如图是一个圆台的侧面展开图，若 \(\overset{\frown}{DE}\)，\(\overset{\frown}{AC}\) 所在圆的半径分别是 2 和 4，且 \(\angle ABC = \dfrac{5\pi}{6}\)，则（）.

\vspace{2em}
\noindent
A. 圆台的侧面积为 \(\dfrac{25\pi}{6}\) \quad B. 圆台的高为 \(\dfrac{\sqrt{119}}{6}\) \\
C. 圆台的体积为 \(\dfrac{175\sqrt{119}}{648}\pi\) \quad D. 圆台内部可以容纳的球的直径最大为 \(\dfrac{\sqrt{119}}{6}\)
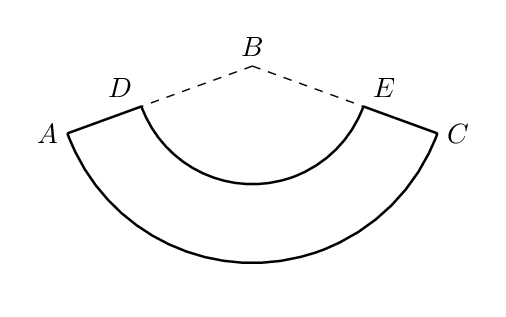
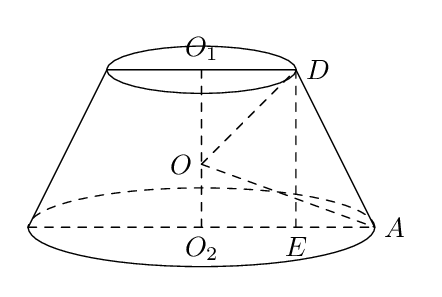
【解答】
\noindent
【答案】BCD
\vspace{1em}
\noindent
【分析】A 选项，由扇形弧长和面积公式得到扇形 \(BDE\) 和扇形 \(BAC\) 的面积，相减得到 A 错误；B 选项，求出圆台上下底面的半径，作出辅助线，由勾股定理求出圆台的高；C 选项，根据圆台体积公式得到 C 正确；D 选项，根据圆台的高得到当球的直径为 \(\dfrac{\sqrt{119}}{6}\) 时，半径为 \(\dfrac{\sqrt{119}}{12}\)，求出此时球心 \(O\) 到 \(AD\) 的距离为 \(\dfrac{5\sqrt{119}}{48} > \dfrac{\sqrt{119}}{12}\)，得到 D 正确。
\vspace{1em}
\noindent
【详解】
\noindent
A 选项，由题意得 \(BD=2\)，\(AB=4\)，\\
又 \(\angle ABC = \dfrac{5\pi}{6}\)，故 \(\overset{\frown}{DE} = \dfrac{5\pi}{6} \times 2 = \dfrac{5\pi}{3}\)，\(\overset{\frown}{AC} = \dfrac{5\pi}{6} \times 4 = \dfrac{10\pi}{3}\)，\\
扇形 \(BDE\) 的面积为 \(\dfrac{1}{2}\overset{\frown}{DE} \cdot BD = \dfrac{1}{2} \times \dfrac{5\pi}{3} \times 2 = \dfrac{5\pi}{3}\)，\\
扇形 \(BAC\) 的面积为 \(\dfrac{1}{2}\overset{\frown}{AC} \cdot AB = \dfrac{1}{2} \times \dfrac{10\pi}{3} \times 4 = \dfrac{20\pi}{3}\)，\\
故圆台的侧面积为 \(\dfrac{20\pi}{3} - \dfrac{5\pi}{3} = 5\pi\)，A 错误；
\vspace{1em}
\noindent
B 选项，圆台母线长 \(AD = AB - BD = 4 - 2 = 2\)，\\
由题意得 \(2\pi \cdot O_1D = \overset{\frown}{DE} = \dfrac{5\pi}{3}\)，\(2\pi \cdot O_2A = \overset{\frown}{AC} = \dfrac{10\pi}{3}\)，\\
解得 \(O_1D = \dfrac{5}{6}\)，\(O_2A = \dfrac{5}{3}\)，过点 \(D\) 作 \(DE \perp O_2A\) 于点 \(E\)，\(DE\) 为圆台的高，\\
则 \(O_2E = O_1D = \dfrac{5}{6}\)，\(AE = O_2A - O_2E = \dfrac{5}{6}\)，\\

圆台的高为  \(\dfrac{\sqrt{119}}{6}\)，B 正确；
\vspace{1em}
\noindent
C 选项，圆台的体积为 \(\dfrac{1}{3}\left[\pi \cdot \left(\dfrac{5}{6}\right)^2 + \pi \cdot \left(\dfrac{5}{3}\right)^2 + \sqrt{\pi \cdot \left(\dfrac{5}{6}\right)^2 \cdot \pi \cdot \left(\dfrac{5}{3}\right)^2}\right] \times \dfrac{\sqrt{119}}{6} = \dfrac{175\sqrt{119}}{648}\pi\)，C 正确；
\vspace{1em}
\noindent
D 选项，由于圆台的高为 \(\dfrac{\sqrt{119}}{6}\)，当球的直径为 \(\dfrac{\sqrt{119}}{6}\) 时，半径为 \(\dfrac{\sqrt{119}}{12}\)，\\
梯形 \(O_2O_1DA\) 的面积为 \(\dfrac{(O_1D + O_2A) \cdot DE}{2} = \dfrac{\left(\dfrac{5}{6} + \dfrac{5}{3}\right)}{2} \times \dfrac{\sqrt{119}}{6} = \dfrac{5\sqrt{119}}{24}\)，\\
\(S_{\triangle OO_1D} = \dfrac{1}{2}O_1D \cdot O_1O = \dfrac{1}{2} \times \dfrac{5}{6} \times \dfrac{\sqrt{119}}{12} = \dfrac{5\sqrt{119}}{144}\)，\\
\(S_{\triangle OO_2A} = \dfrac{1}{2}O_2A \cdot O_2O = \dfrac{1}{2} \times \dfrac{5}{3} \times \dfrac{\sqrt{119}}{12} = \dfrac{5\sqrt{119}}{72}\)，\\
故 \(S_{\triangle AOD} = \dfrac{5\sqrt{119}}{24} - \dfrac{5\sqrt{119}}{144} - \dfrac{5\sqrt{119}}{72} = \dfrac{5\sqrt{119}}{48}\)，\\
又 \(AD = 2\)，故此时球心 \(O\) 到 \(AD\) 的距离为 \(\dfrac{2S_{\triangle AOD}}{2} = \dfrac{5\sqrt{119}}{48}\)，\\
而 \(\dfrac{5\sqrt{119}}{48} > \dfrac{\sqrt{119}}{12}\)，\\
故圆台内部可以容纳的球的直径最大为 \(\dfrac{\sqrt{119}}{6}\)，D 正确。
\vspace{1em}
\noindent
故选：BCD.